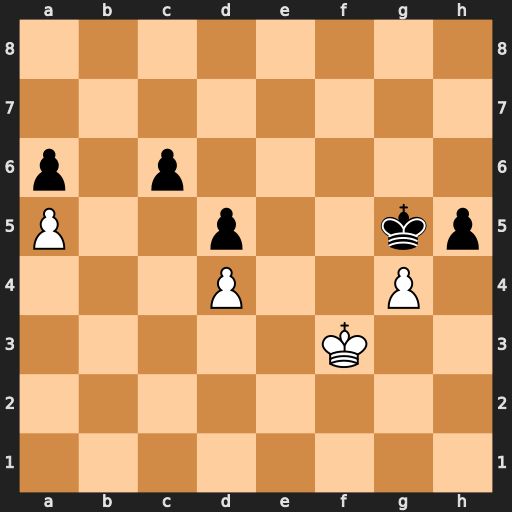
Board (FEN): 8/8/p1p5/P2p2kp/3P2P1/5K2/8/8
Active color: w
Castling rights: -
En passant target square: -
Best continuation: gxh5 Kxh5 Kf4 Kg6 Ke5 Kf7 Kd6 c5 Kxc5